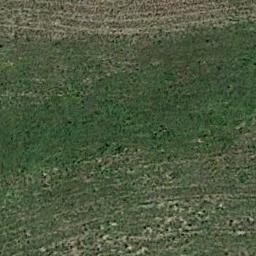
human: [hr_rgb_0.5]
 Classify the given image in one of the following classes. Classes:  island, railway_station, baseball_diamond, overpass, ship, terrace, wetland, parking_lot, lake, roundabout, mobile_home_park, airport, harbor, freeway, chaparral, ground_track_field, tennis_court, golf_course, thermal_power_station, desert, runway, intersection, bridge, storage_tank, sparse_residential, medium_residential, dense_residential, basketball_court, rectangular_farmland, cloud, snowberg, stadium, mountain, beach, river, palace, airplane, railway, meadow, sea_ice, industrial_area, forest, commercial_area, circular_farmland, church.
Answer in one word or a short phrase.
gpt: meadow